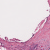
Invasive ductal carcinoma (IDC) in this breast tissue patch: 1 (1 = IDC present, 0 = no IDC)